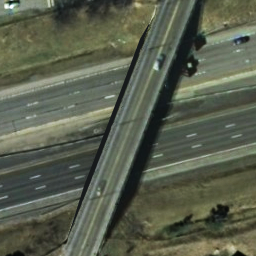
Label: overpass